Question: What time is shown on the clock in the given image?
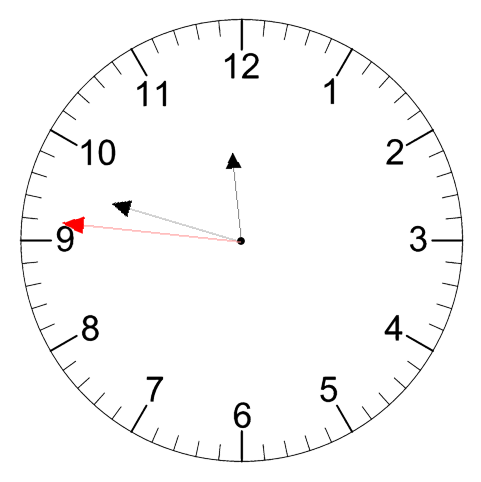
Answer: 11:47:46